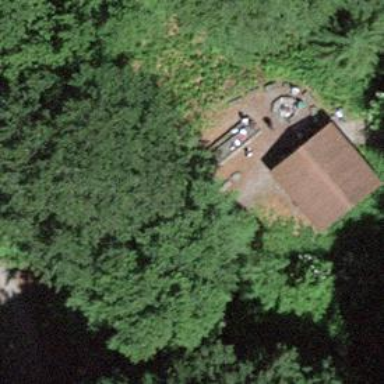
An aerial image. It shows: Picnic shelter amenity.